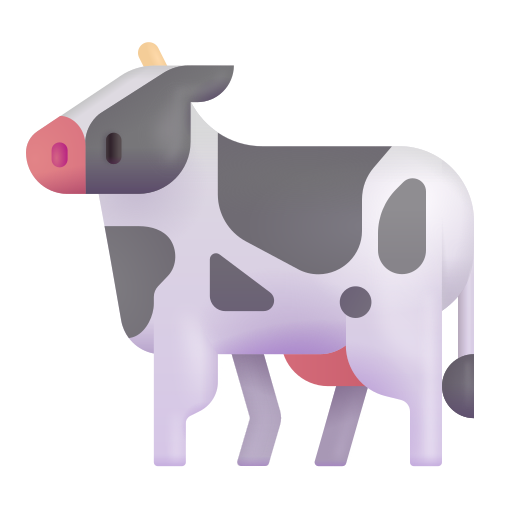
cow color